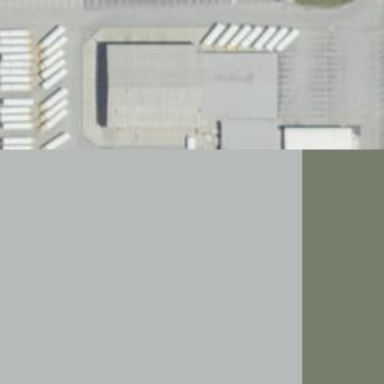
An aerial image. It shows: Transportation building.